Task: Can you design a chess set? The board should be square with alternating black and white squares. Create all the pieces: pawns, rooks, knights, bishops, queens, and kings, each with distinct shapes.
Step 1244:
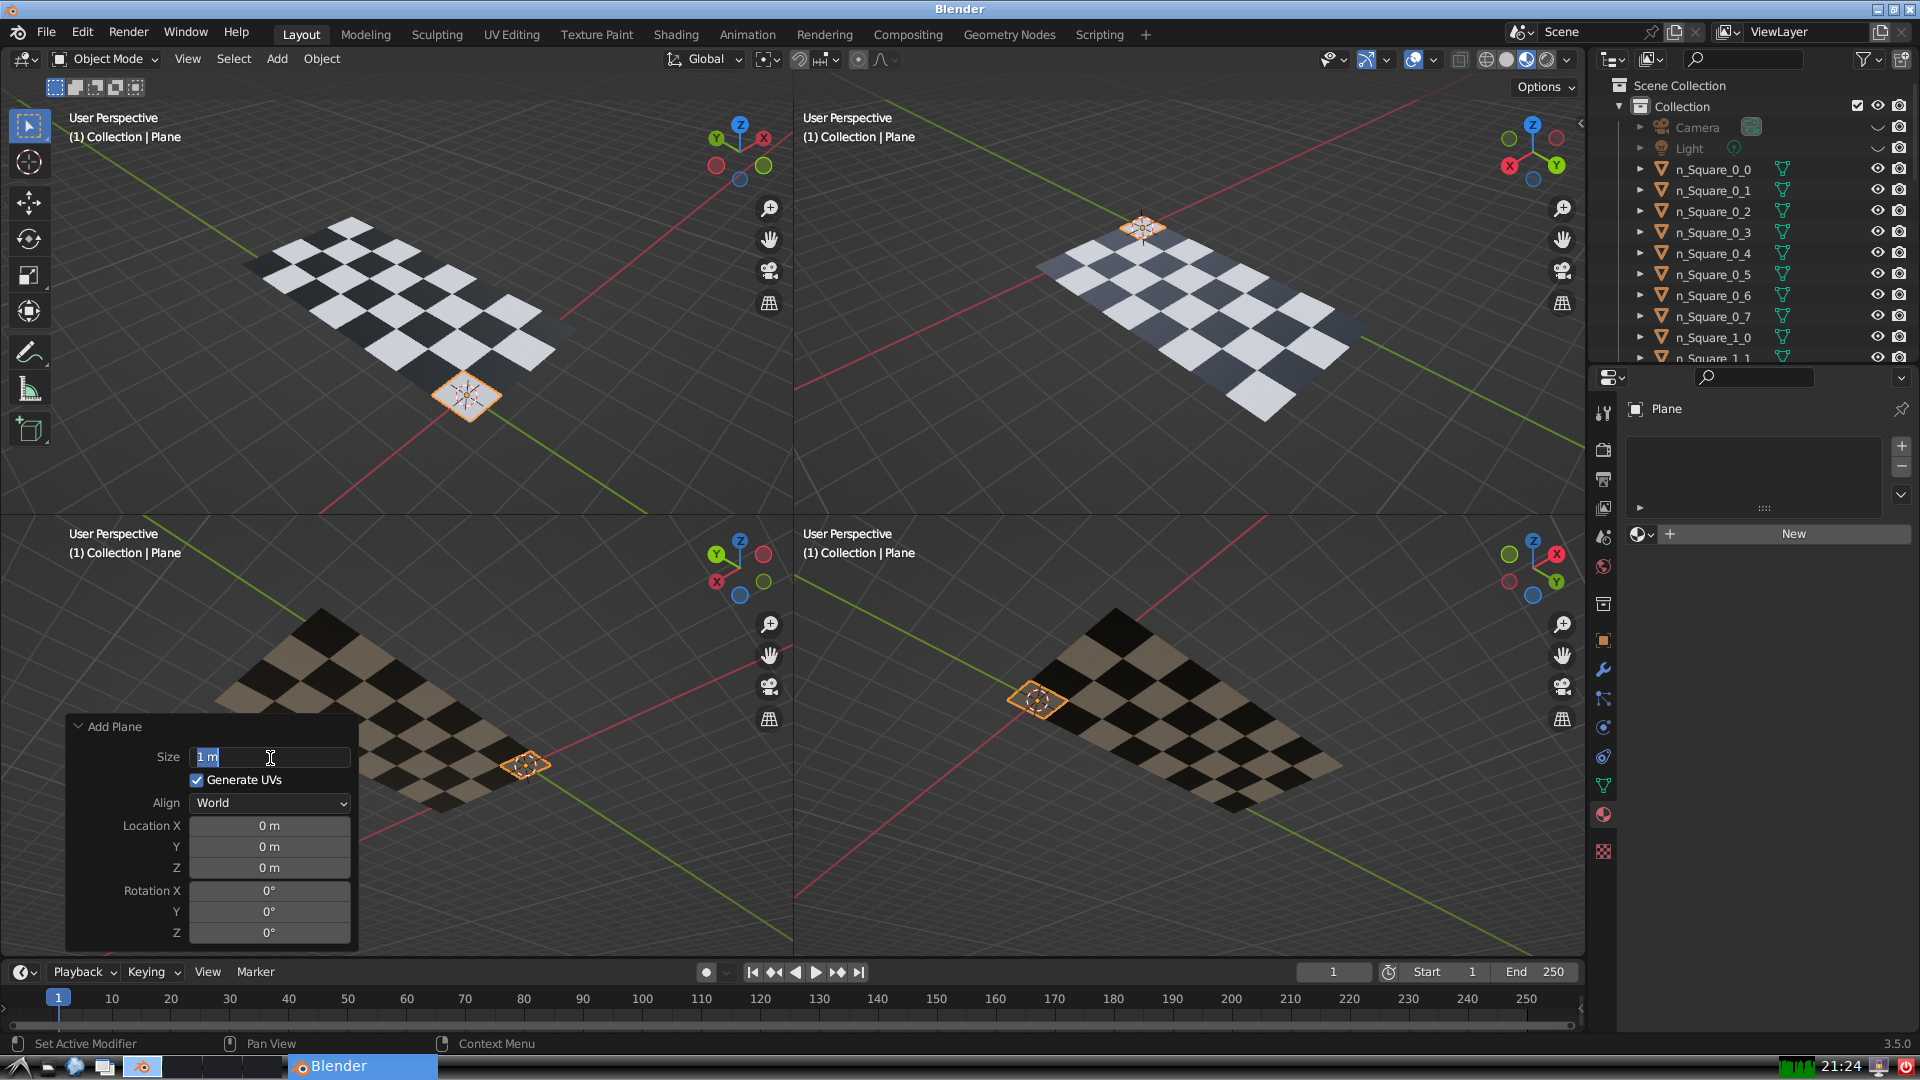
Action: input_text: 1.0